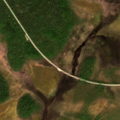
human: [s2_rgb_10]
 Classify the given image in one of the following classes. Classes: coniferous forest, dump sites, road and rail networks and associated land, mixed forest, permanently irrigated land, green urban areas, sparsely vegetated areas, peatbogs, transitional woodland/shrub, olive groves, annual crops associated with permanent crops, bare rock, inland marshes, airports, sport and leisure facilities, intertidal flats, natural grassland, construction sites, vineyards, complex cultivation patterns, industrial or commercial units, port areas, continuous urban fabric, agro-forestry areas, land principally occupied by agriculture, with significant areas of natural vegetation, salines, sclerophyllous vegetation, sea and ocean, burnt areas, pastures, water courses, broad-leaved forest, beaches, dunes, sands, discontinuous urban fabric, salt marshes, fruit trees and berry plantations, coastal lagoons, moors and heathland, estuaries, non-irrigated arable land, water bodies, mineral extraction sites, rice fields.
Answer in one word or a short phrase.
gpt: coniferous forest, mixed forest, transitional woodland/shrub, peatbogs